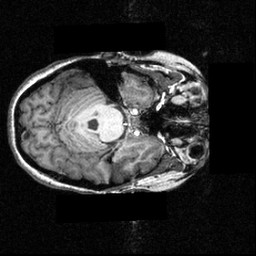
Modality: T1w
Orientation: axial
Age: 24
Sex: female
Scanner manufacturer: siemens
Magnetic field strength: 3.951 T
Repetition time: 1.5 s
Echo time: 0.00335 s